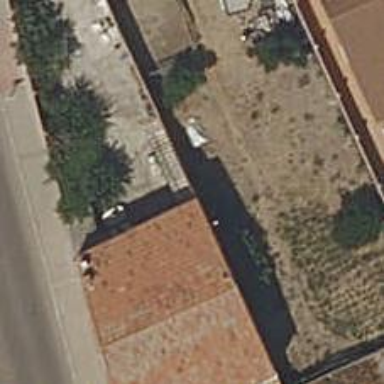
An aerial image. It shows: Wall barrier.